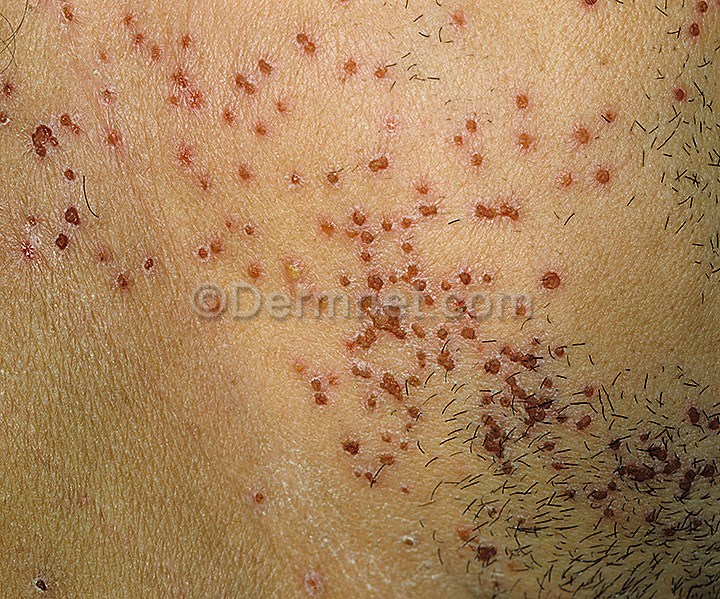
Disease: Warts Molluscum and other Viral Infections